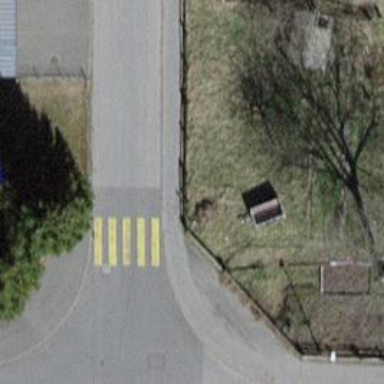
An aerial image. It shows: Uncontrolled zebra crossing on the road.